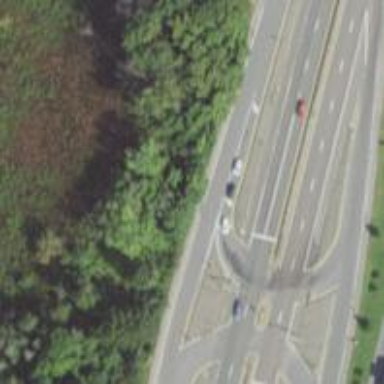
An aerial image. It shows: Primary link road with asphalt surface.